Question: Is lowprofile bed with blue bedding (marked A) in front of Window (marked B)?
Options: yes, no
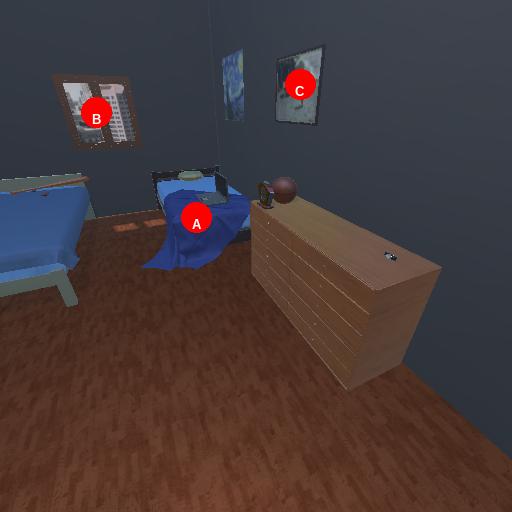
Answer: yes